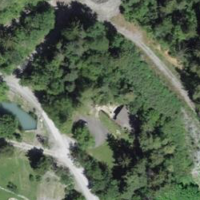
EUNIS habitat code: 44
Species observed at this site:
Cirsium arvense
Lophophanes cristatus
Parus major
Sitta europaea
Nucifraga caryocatactes
Fringilla coelebs
Garrulus glandarius
Regulus regulus
Picus viridis
Periparus ater